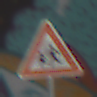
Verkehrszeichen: KinderRechts
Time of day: Midday
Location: Roofed (Special)
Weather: Overcast
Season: NotSpecified
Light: Natural